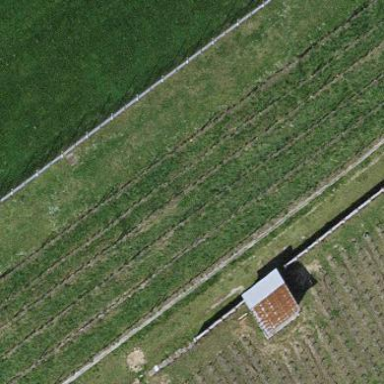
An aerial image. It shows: Vineyard.